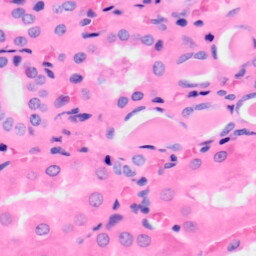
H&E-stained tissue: Kidney